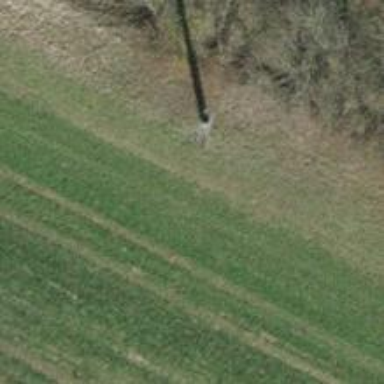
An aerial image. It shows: Concrete power pole.